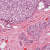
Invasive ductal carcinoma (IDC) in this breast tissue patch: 1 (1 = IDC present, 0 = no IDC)